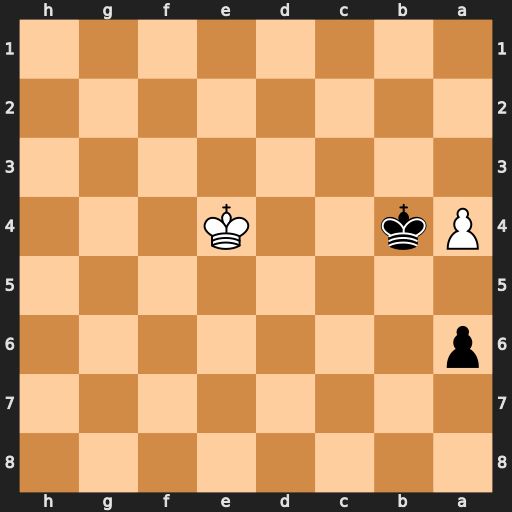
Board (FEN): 8/8/p7/8/Pk2K3/8/8/8
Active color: b
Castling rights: -
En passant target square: -
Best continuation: Kxa4 Kd3 Kb3 Kd2 Kb2